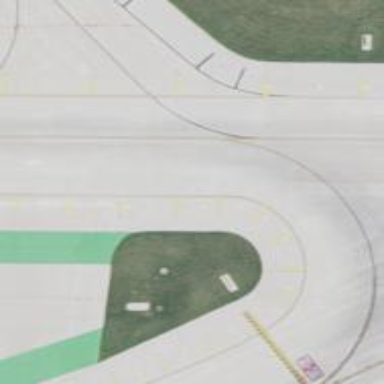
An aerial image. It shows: Image of taxiway at airport.